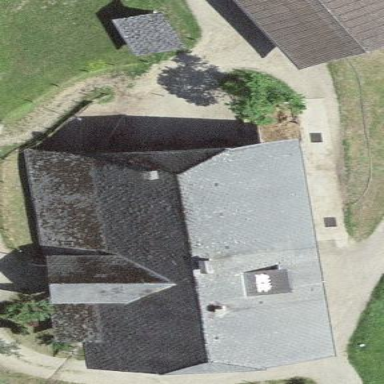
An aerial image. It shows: Farm building.